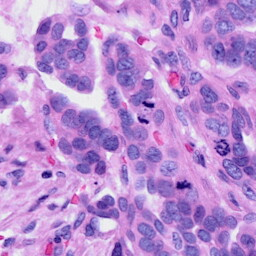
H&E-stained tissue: Ovarian